Question: I have a problem in my css that I can figure it out, I need to align the text and the img in my drop down list in the center.
The igm looks in center but the text is a bit lower.
I want also to make the text a bit far from the img
Any help ?
This is what I get
I deleted alot of source code CSS to be able to publish the auestion, I hope my issue is not in what I deleted.
HTML
'''
<section class="main">
<div class="wrapper-demo">
<div id="dd" class="wrapper-dropdown-2">
<span>Deutsch</span>
<ul class="dropdown">
<li><a href="#"><img src="./images/flags/flags_iso/32/de.png" >Deutsch</a></li>
<li><a href="#"><img src="./images/flags/flags_iso/32/en.png" >English</a></li>
<li><a href="#"><img src="./images/flags/flags_iso/32/fr.png" >Fran&ccedil;ais</a></li>
<li><a href="#"><img src="./images/flags/flags_iso/32/es.png" >Espanol</a></li>
</ul>
</div>
</div>
</section>
'''
CSS
'''
/* DEMO 2 */
.wrapper-dropdown-2 {
/* Size and position */
position: relative; /* Enable absolute positionning for children and pseudo elements */
width: 200px;
margin: 0 auto;
padding: 10px 15px;
/* Styles */
background: #fff;
border-left: 5px solid grey;
cursor: pointer;
outline: none;
}
.wrapper-dropdown-2:after {
content: "";
width: 0;
height: 0;
position: absolute;
right: 16px;
top: 50%;
margin-top: -3px;
border-width: 6px 6px 0 6px;
border-style: solid;
border-color: grey transparent;
}
.wrapper-dropdown-2 .dropdown {
/* Size & position */
position: absolute;
top: 100%;
left: -5px;
right: 0px;
/* Hiding */
opacity: 0;
pointer-events: none;
}
.wrapper-dropdown-2 .dropdown li a {
display: block;
text-decoration: none;
color: #333;
border-left: 5px solid;
padding: 10px;
}
.wrapper-dropdown-2 .dropdown li i {
margin-right: 5px;
color: inherit;
vertical-align: middle;
}
/* Active state */
.wrapper-dropdown-2.active:after {
border-width: 0 6px 6px 6px;
}
.wrapper-dropdown-2.active .dropdown {
opacity: 1;
pointer-events: auto;
}
/* No CSS3 support */
.no-opacity .wrapper-dropdown-2 .dropdown,
.no-pointerevents .wrapper-dropdown-2 .dropdown {
display: none;
opacity: 1; /* If opacity support but no pointer-events support */
pointer-events: auto; /* If pointer-events support but no pointer-events support */
}
.no-opacity .wrapper-dropdown-2.active .dropdown,
.no-pointerevents .wrapper-dropdown-2.active .dropdown {
display: block;
}
'''
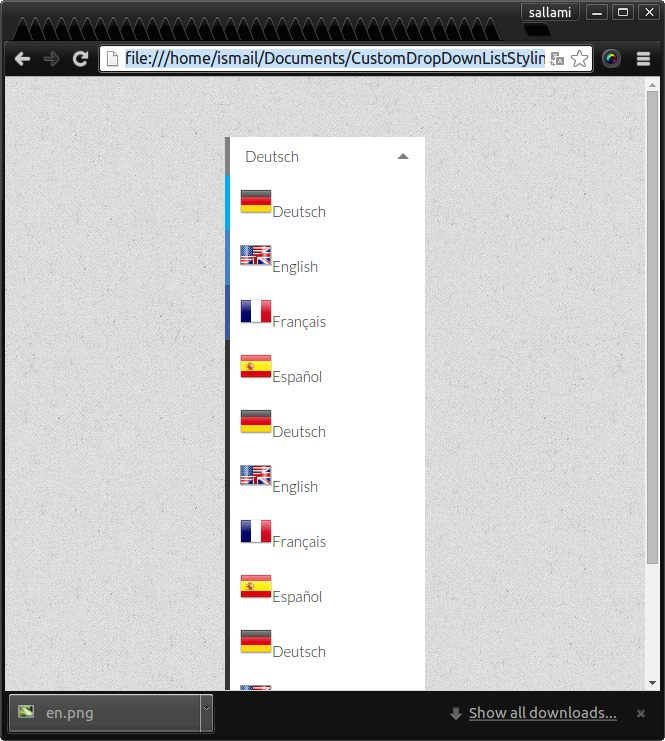
Answer: Try using
'''
.wrapper-dropdown-2 .dropdown li a img{
vertical-align:middle;
}
'''